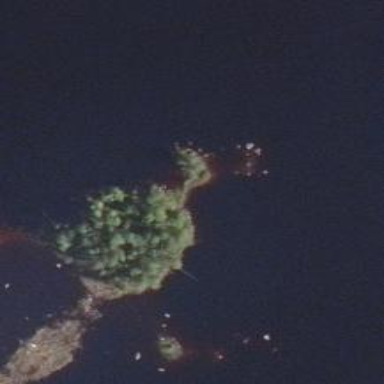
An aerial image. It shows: Islet covered in needle-leaved woodland.